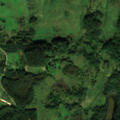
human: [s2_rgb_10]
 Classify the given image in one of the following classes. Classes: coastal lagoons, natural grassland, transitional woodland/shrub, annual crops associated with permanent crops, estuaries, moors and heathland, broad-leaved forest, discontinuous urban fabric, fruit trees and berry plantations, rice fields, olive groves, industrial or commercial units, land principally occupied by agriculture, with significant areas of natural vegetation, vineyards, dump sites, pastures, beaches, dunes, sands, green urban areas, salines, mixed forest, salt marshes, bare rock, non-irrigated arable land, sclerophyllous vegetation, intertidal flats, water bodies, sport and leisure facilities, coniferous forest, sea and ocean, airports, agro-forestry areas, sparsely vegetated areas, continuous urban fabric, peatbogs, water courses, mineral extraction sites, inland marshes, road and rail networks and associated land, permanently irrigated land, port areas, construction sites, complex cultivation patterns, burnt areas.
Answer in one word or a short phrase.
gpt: pastures, complex cultivation patterns, land principally occupied by agriculture, with significant areas of natural vegetation, broad-leaved forest, mixed forest